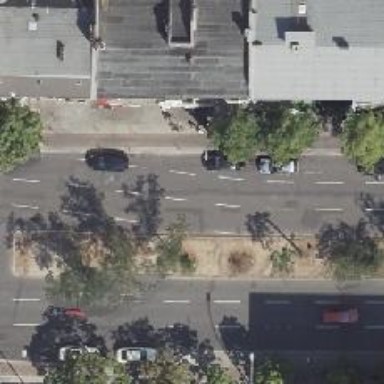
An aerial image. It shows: Secondary road with asphalt surface and cycle track on the right side. This road is dual carriageway with parking lane on the right side.